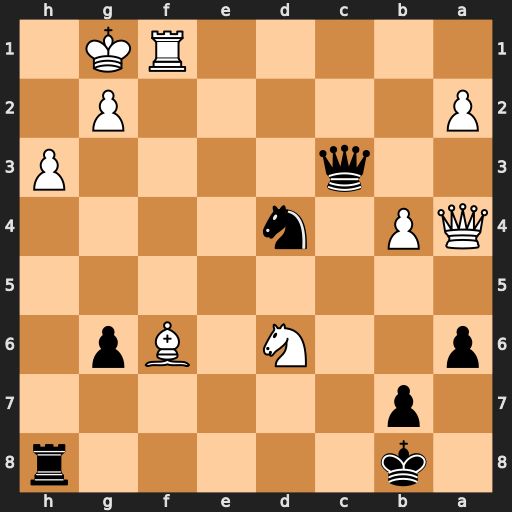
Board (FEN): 1k5r/1p6/p2N1Bp1/8/QP1n4/2q4P/P5P1/5RK1
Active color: b
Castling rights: -
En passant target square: -
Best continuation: Ne2+ Kf2 Qxf6+